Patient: sex M, age 51
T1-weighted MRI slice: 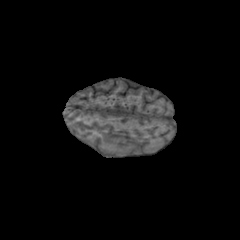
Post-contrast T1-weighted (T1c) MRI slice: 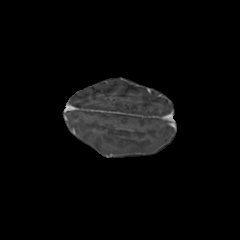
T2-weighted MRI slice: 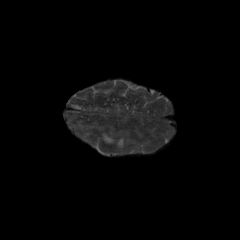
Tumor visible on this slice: yes
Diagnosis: Glioblastoma, IDH-wildtype
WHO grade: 4